Question: I am displaying list of persons in a tableView. On clicking any of the cell, app displays a new screen. When user comes back to previous screen, a tableView should appear. Here, when user comes back to screen with tableView, I call server API to get updated list of people and reload table to display them.
The issue is when user comes back to screen and tableView is displayed, label in 'UITableViewCell' is animated a little bit. This animation is such that label moves from some place below its correct position and animation upwards to its correct position. This animation is not implemented by me, neither do I want it. Its visible for around 0.5-1 sec.
Compare below label's position before and after animation.

Has anyone experienced this?
Tried to disable implicit animation as shown below but not working.
'''
NSMutableDictionary *newActions = [[NSMutableDictionary alloc] initWithObjectsAndKeys:[NSNull null], @"onOrderIn",
[NSNull null], @"onOrderOut",
[NSNull null], @"sublayers",
[NSNull null], @"contents",
[NSNull null], @"bounds",
nil];
cell.textLabel.layer.actions = newActions;
cell.detailTextLabel.layer.actions = newActions;
cell.layer.actions = newActions;
cell.contentView.layer.actions = newActions;
'''
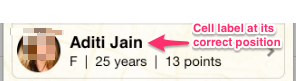
Answer: Solved the issue. Sorry to bother you guys. It was so silly. I was refreshing the table when user comes back from next view controller by calling REST API and then calling a method 'displayTable' which displays a table from bottom.
Now, I call 'reloadData' method to refresh it if its already displayed, instead of calling 'displayTable'.